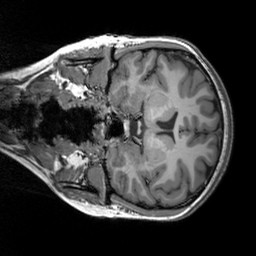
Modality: T1w
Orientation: coronal
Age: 21
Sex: female
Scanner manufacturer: siemens
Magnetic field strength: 3 T
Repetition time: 2.3 s
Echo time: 0.00303 s